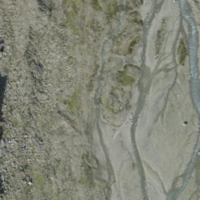
EUNIS habitat code: 49
Species observed at this site:
Aglais urticae
Saxifraga aizoides